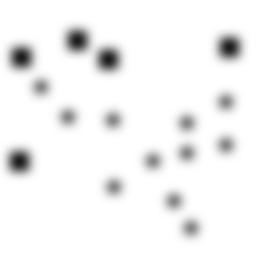
Squares: 5
Triangles: 0
Stars: 11
Total shapes: 16